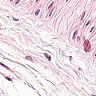
Metastatic tissue present: no